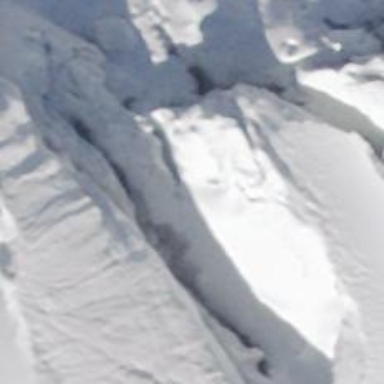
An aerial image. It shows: Crevasse in the natural environment.